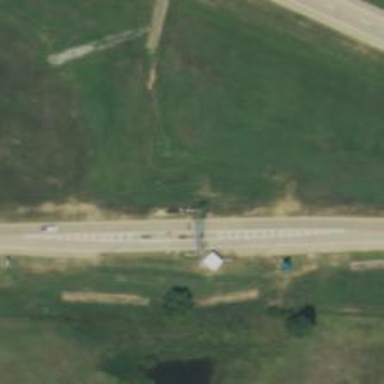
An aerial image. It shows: Toll gantry on the road.